Field crop: maize
Growth stage: 2
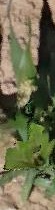
Species: maize